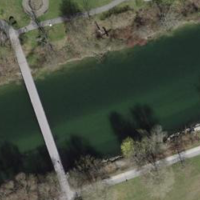
EUNIS habitat code: 15
Species observed at this site:
Turdus pilaris
Squalius cephalus
Castor fiber
Prunus padus
Sciurus vulgaris